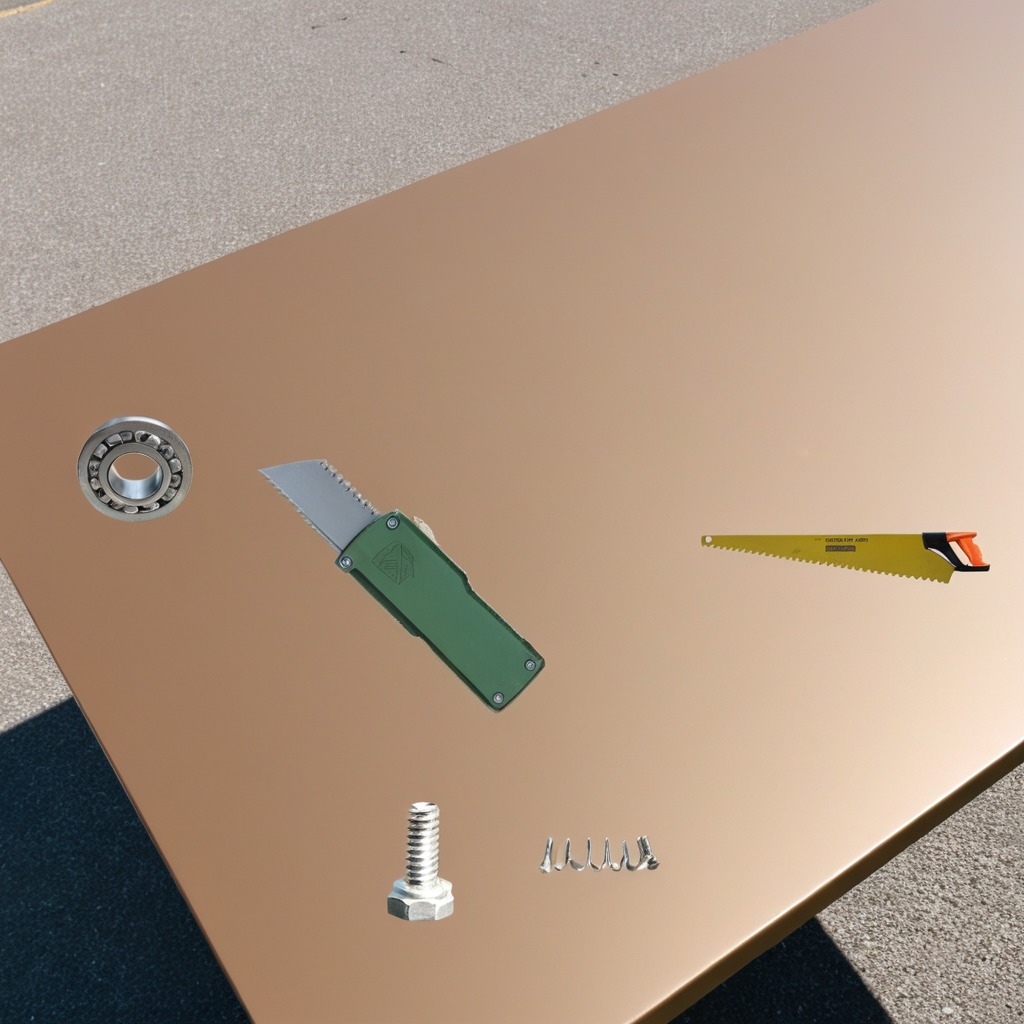
A ball bearing, a utility knife, a machine screw, a coiled metal spring, and a handheld metal saw are lying on the table.